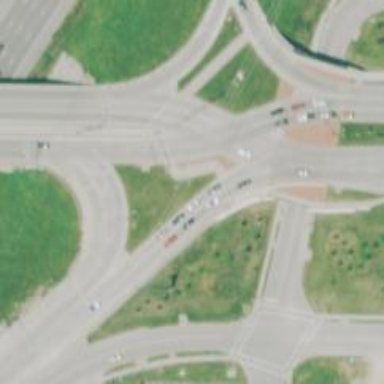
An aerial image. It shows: Motorway link at Diverging Diamond Interchange (DDI) junction.